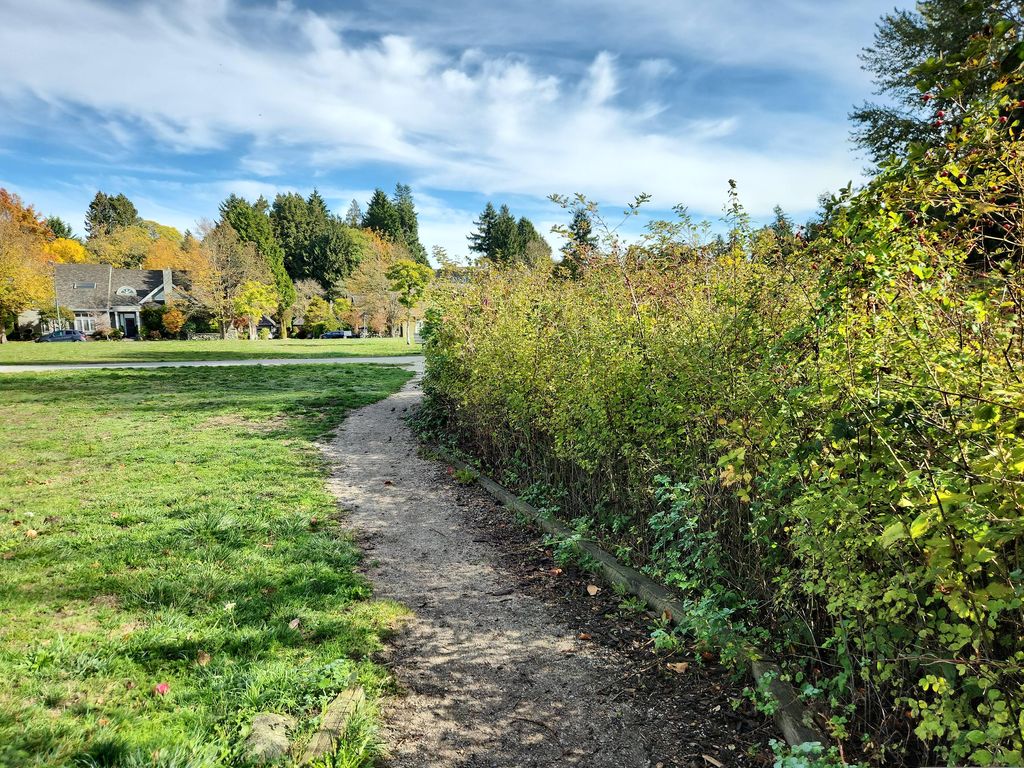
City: vancouver